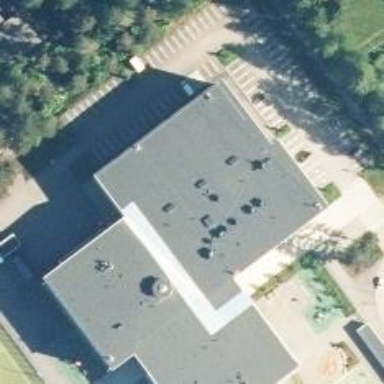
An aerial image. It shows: School.